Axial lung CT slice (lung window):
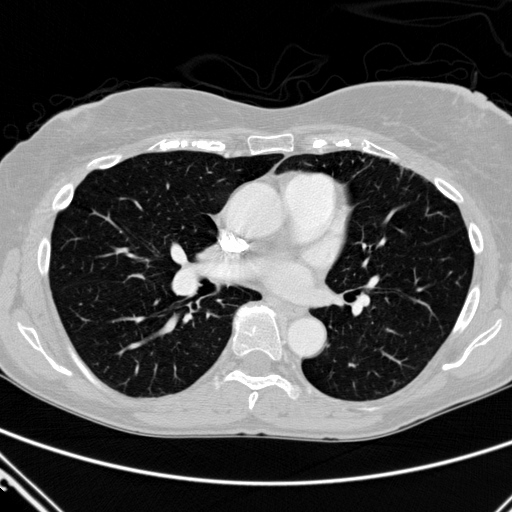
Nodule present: no